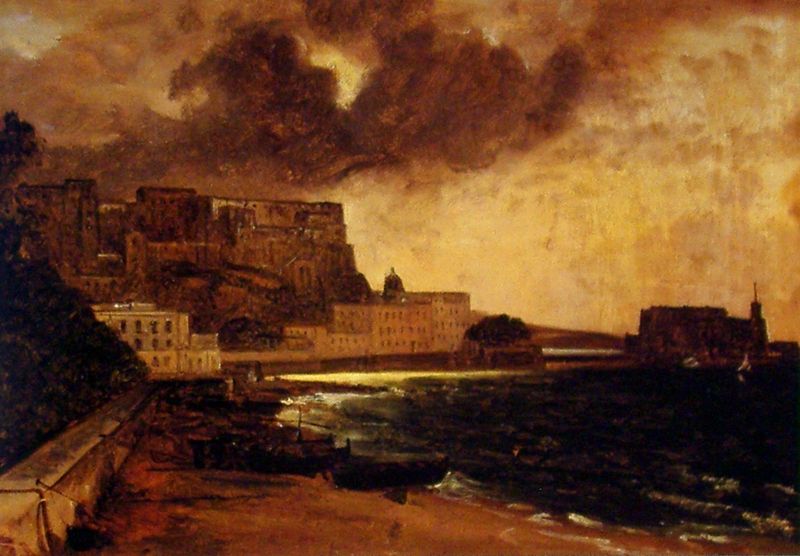
Titel: Gewitter in Neapel
Künstler: Franz Ludwig Catel
Standort: Kobenhavn
Institution: Statens Museum for Kunst
Schlagwörter: baum, berg, dunkel, felsen, feuer, gewitter, himmel, meer, wasser, weiß, wolken, gelb, landschaft, sand, see, stadt, ufer, abend, braun, fenster, frankreich, hell, licht, nacht, schwarz, dach, gebäude, haus, rot, schloss, wolke, beige, expressionismus, architektur, bild, holland, öl, dämmerung, häuser, hügel, morgen, natur, wind, busch, kirche, rauch, sonne, boot, boote, turm, deutschland, landschft, spanien, gischt, küste, schiff, schiffe, segel, strand, wellen, düster, ansicht, fassade, italien, fels, hang, dächer, mauer, nebel, sonnenuntergang, monochrom, hafen, industrie, kai, kaimauer, promenade, brand, brandung, dampf, kutter, sturm, unwetter, wetter, bucht, segelboote, klippe, burg, palast, leuchtturm, festung, bedrohlich, römer, klassik, schutz, zelt, hafenstadt, küstenstadt, trutzburg, fuer, häser, gattung, gischat, insel´, nice, wolgen, küte, der sichere hafen